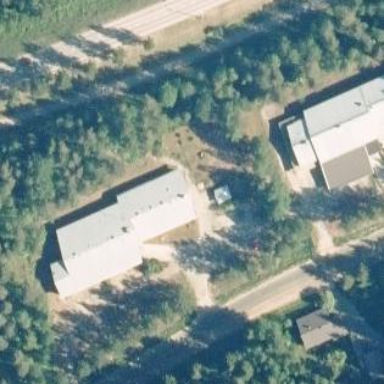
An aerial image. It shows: Nursing home building.